Field crop: maize
Growth stage: 1
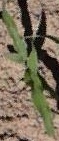
Species: maize